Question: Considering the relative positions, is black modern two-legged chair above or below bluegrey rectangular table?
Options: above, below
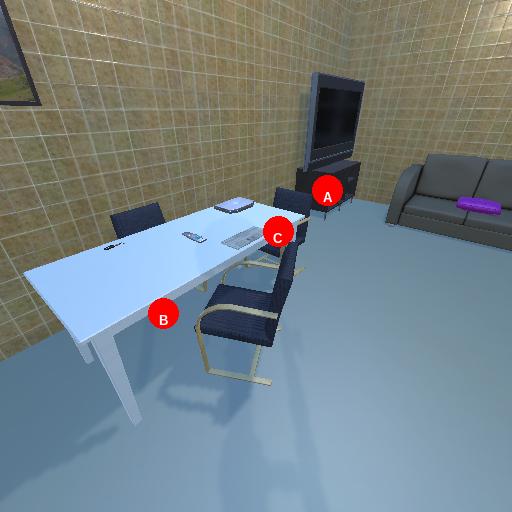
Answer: above